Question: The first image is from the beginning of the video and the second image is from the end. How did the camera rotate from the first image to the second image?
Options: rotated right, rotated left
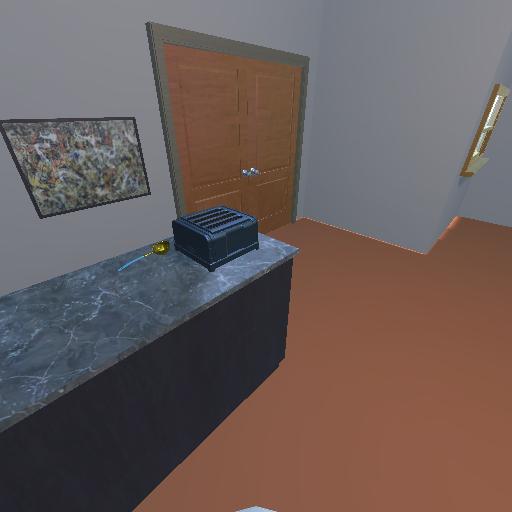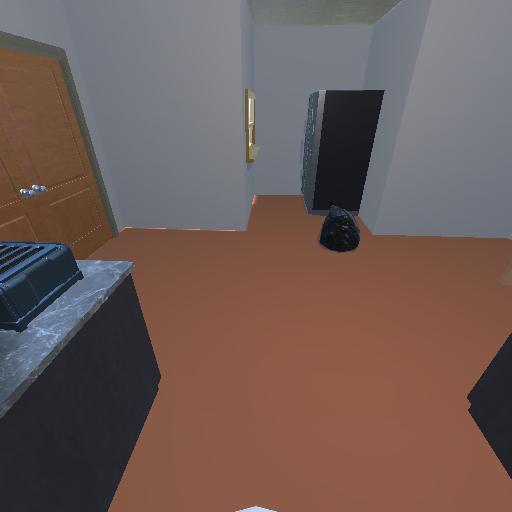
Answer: rotated right